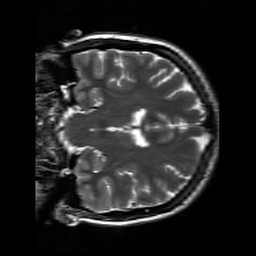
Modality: T2w
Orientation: coronal
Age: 27
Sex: female
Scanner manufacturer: siemens
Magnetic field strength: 3 T
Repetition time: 7 s
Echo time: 0.09 s